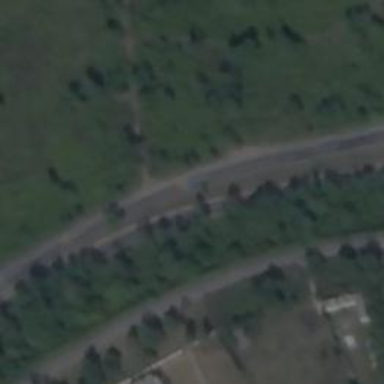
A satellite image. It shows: Trunk highway.